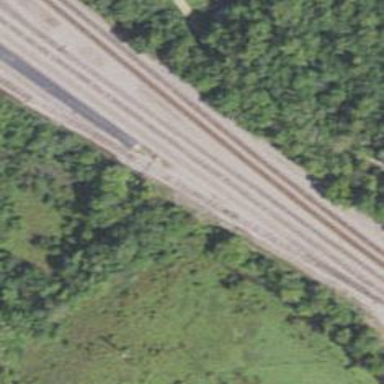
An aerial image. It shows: Railway siding for service.